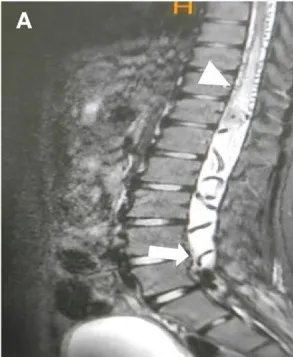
Preoperative multimodal neuroimaging evaluation. (A) Diffuse abnormal central-cord T2-weighted image hyperintensity that suggested spinal cord congestion extending from the level of the thoracic region, seen on magnetic resonance imaging (MRI) with contrast, along with a single dilated flow void that ran from the lumbosacral area to the conus medullaris (arrow).
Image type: radiology (mri)